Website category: auto
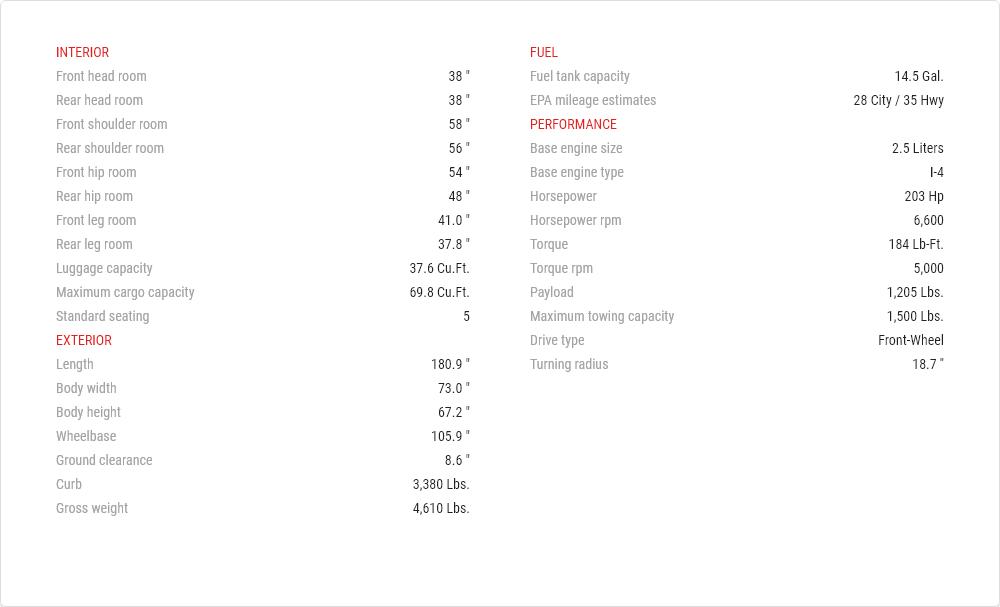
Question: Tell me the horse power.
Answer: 203 hp

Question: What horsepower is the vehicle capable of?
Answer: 203 hp

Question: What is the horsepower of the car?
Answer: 203 hp

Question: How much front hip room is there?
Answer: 54 "

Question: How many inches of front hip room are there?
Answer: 54 "

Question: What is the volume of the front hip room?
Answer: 54 "

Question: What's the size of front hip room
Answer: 54 "

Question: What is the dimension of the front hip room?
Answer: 54 "